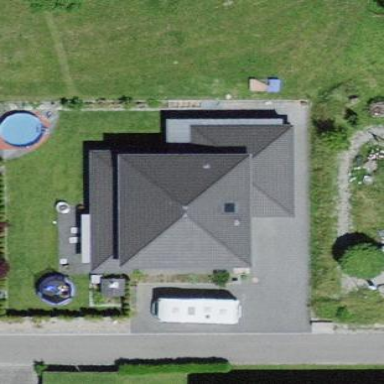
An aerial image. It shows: Hipped roof house.